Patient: sex M, age 64
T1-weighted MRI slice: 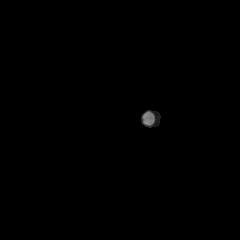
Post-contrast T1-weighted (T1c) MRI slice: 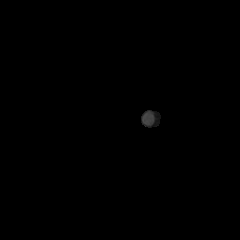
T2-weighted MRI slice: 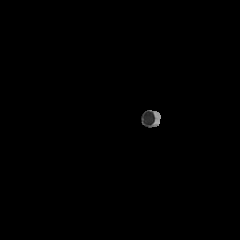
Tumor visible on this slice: no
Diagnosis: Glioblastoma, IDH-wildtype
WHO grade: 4